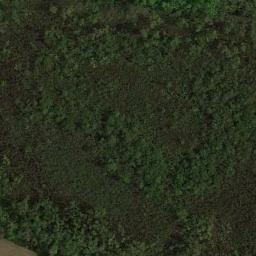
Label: meadow